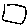
Label: square